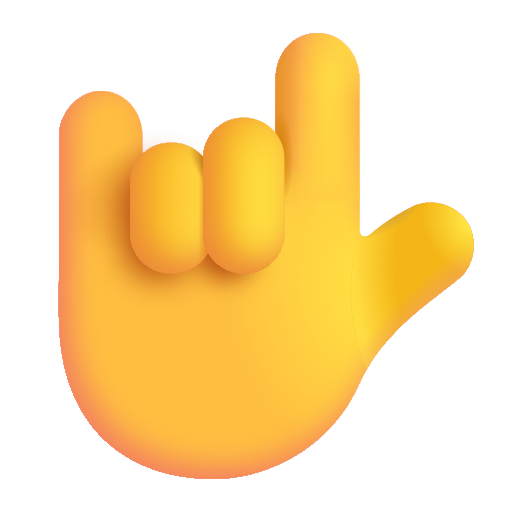
love you gesture color default